Question: How do I retrieve values from the Check box list control in visual studio using visual basic?
Currently I'm using "Reason.Text", but I need to retrieve all the variables that are checked.

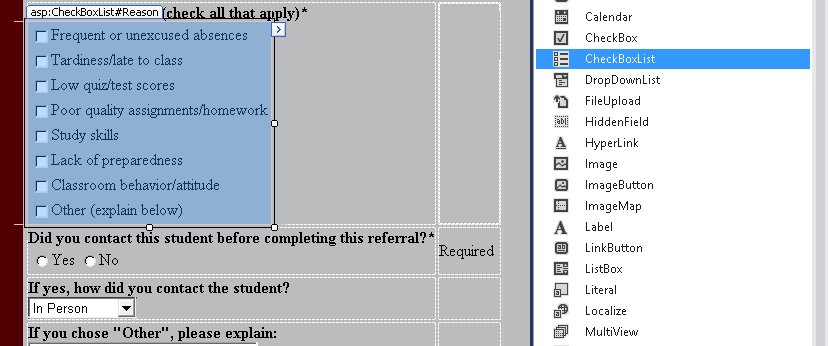
Answer: Take a look at this simple sample :

Here the button code :
'''
Protected Sub btnGetValues_Click(sender As Object, e As EventArgs) Handles btnGetValues.Click
Dim Sb As New System.Text.StringBuilder
'to get al values using linq reaons.items as Listitem which expose selected property and you may filter on this
'property too as per my example
Dim X = (From a As ListItem In reason.Items Where a.Selected = True Select a.Value).ToList
For Each el In X
Sb.Append(el.ToString & "<br/>")
Next
lit1.Text = Sb.ToString
Sb.Clear()
'to get anonymous type with multiples params you may use this:
Dim k = (From a As ListItem In reason.Items Where a.Selected = True Select New With {.Checked = a.Selected, .TextValue = a.Text, .IDValue = a.Value}).ToList
For Each el In k
Sb.Append(String.Format("IsSelected=<b>{0}</b>, TextNameValue=<b>{1}</b>, IntegerValue=<b>{2}</b><br/>", el.Checked, el.TextValue, el.IDValue))
Next
lit2.Text = Sb.ToString
Sb.Clear()
Sb = Nothing
End Sub
'''
if it is exactly what you0re searching for mark as answered